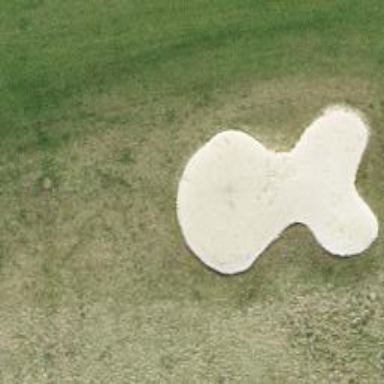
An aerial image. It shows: Sand bunker on golf course.